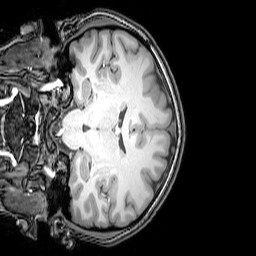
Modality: T1w
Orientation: coronal
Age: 26
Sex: female
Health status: healthy
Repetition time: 0.081 s
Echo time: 0.037 s